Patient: sex M, age 69
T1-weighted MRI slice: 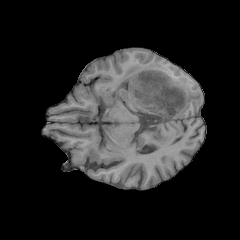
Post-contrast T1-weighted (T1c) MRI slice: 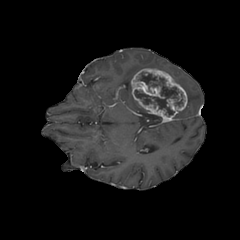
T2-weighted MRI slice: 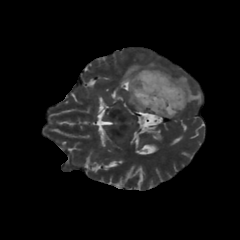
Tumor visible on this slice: yes
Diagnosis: Glioblastoma, IDH-wildtype
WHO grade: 4